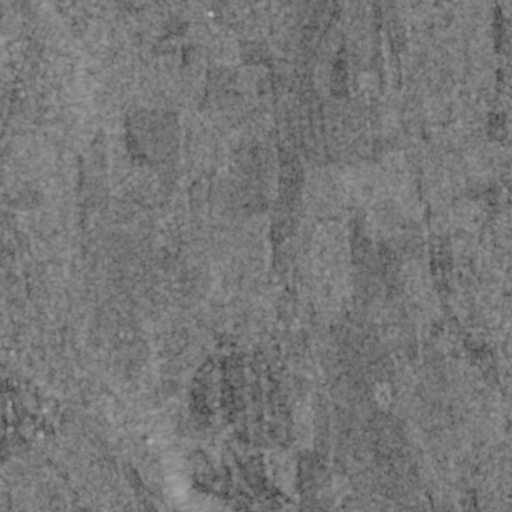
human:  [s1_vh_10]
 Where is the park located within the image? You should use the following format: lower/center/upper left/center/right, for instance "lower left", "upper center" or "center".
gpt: The park is located in the lower left of the image.
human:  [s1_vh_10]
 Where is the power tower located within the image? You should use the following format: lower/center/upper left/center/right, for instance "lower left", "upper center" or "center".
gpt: The power tower is located in the upper of the image.
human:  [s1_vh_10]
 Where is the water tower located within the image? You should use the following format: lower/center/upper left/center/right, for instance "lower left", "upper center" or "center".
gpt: The water tower is located in the lower right of the image.
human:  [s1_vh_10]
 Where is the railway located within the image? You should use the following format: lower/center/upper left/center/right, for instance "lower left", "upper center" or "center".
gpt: The railway is located in the upper left of the image.
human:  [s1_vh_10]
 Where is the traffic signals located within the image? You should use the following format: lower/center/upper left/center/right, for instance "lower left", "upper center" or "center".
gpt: The traffic signals is located in the lower left of the image.
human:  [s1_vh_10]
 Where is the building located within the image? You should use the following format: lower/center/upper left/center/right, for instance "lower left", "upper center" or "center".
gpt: There is no building in the image.

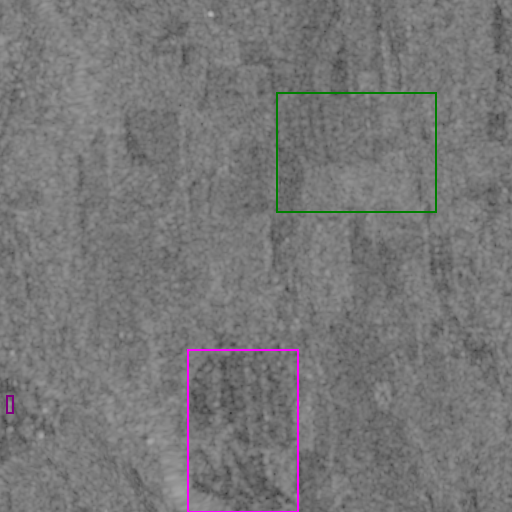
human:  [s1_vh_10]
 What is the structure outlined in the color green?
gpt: The structure outlined in green is a crop field.
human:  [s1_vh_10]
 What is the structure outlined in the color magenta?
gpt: The structure outlined in magenta is a park.
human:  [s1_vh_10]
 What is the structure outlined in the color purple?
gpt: The structure outlined in purple is a building.
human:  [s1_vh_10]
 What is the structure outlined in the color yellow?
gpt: There is no yellow outline.